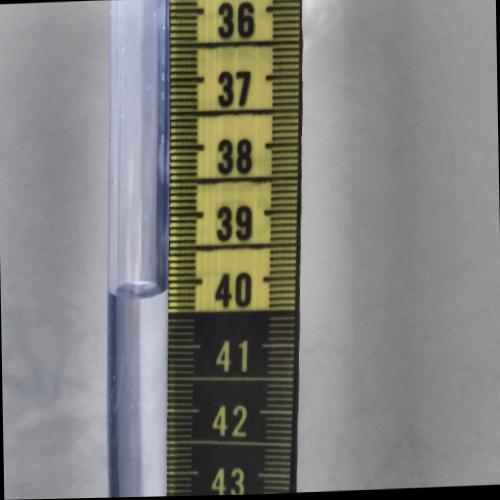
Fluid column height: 40.2 cm